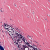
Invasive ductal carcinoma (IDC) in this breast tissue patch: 0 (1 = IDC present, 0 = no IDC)